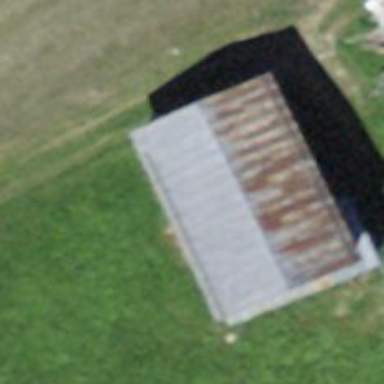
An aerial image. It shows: Hut.